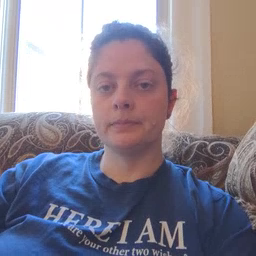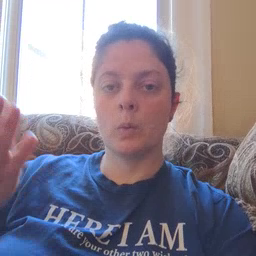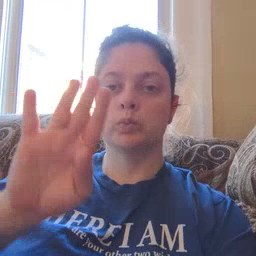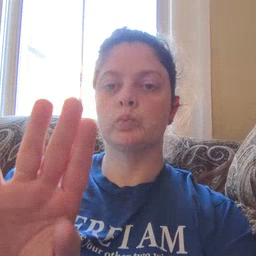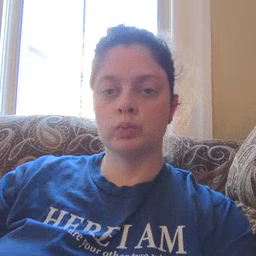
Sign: close